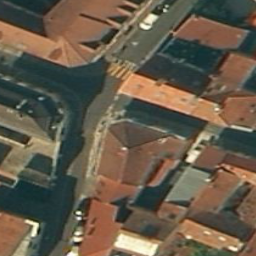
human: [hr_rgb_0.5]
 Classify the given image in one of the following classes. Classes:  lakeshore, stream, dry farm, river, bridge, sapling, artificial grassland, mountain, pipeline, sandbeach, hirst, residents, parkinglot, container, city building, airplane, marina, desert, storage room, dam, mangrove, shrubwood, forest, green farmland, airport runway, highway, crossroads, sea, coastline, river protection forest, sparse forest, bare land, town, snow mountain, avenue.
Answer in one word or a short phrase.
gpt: city building